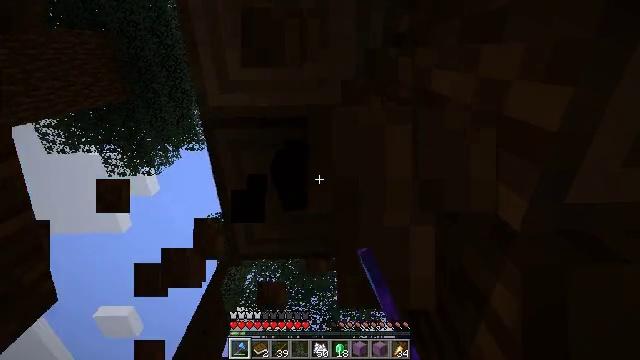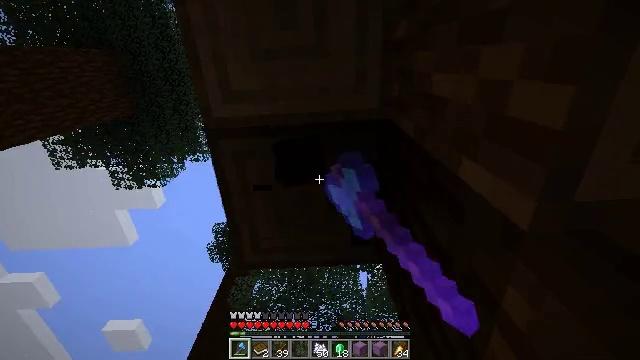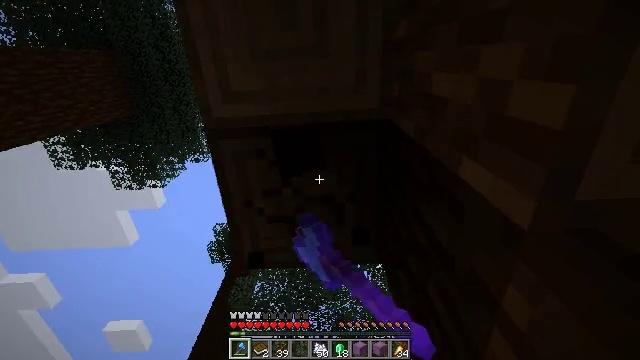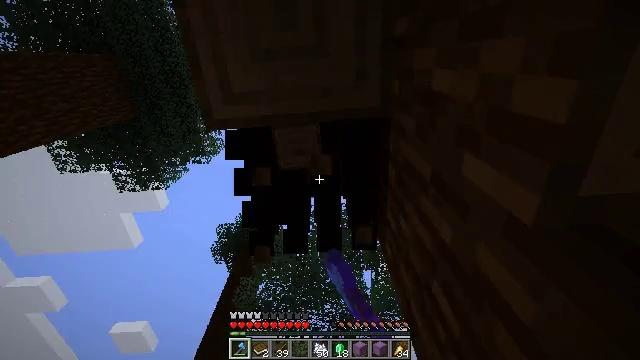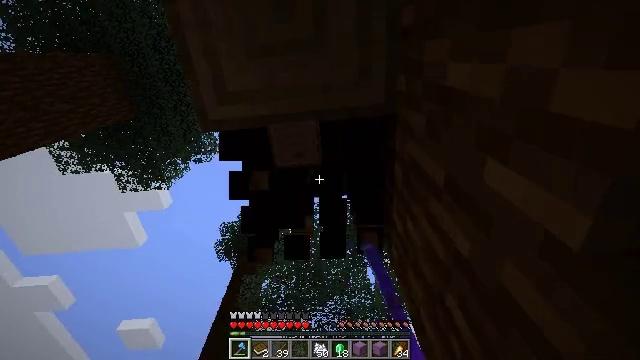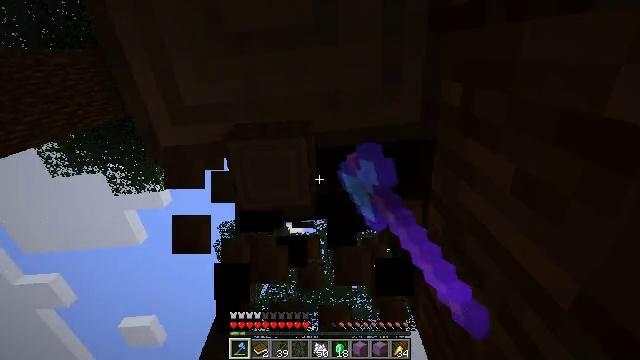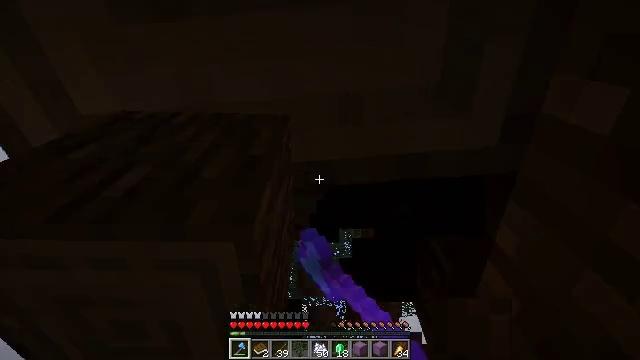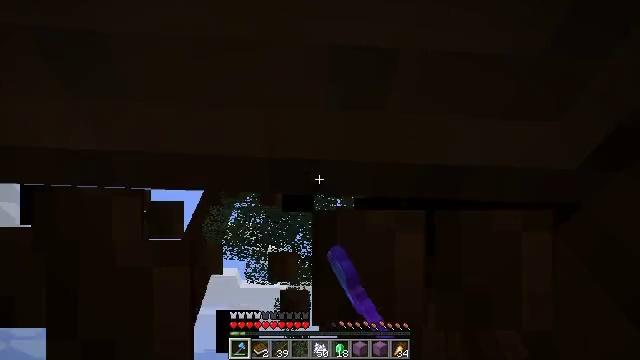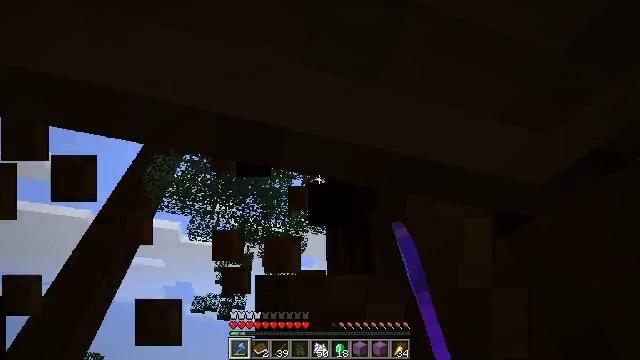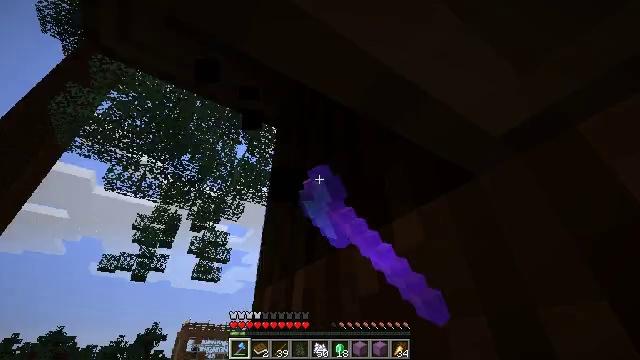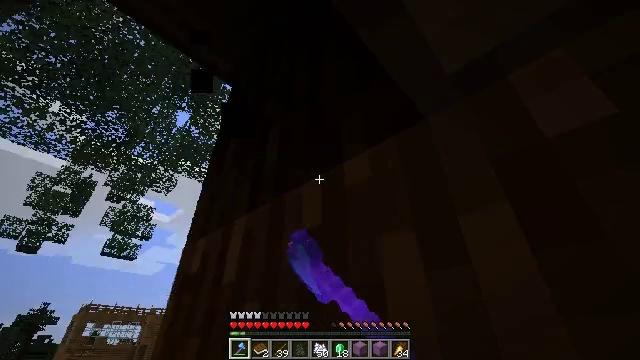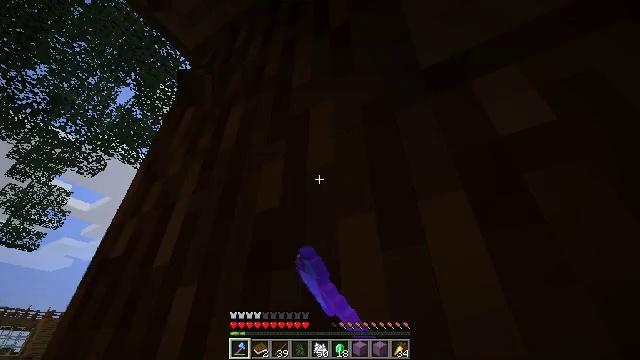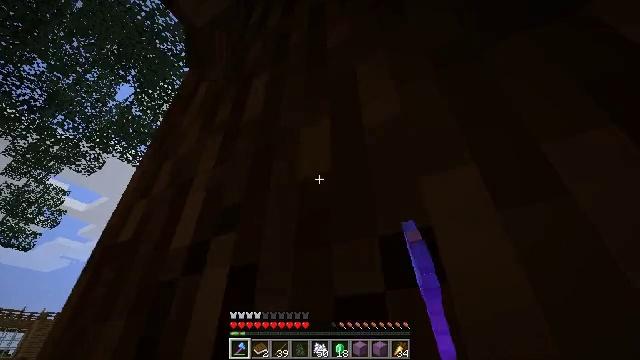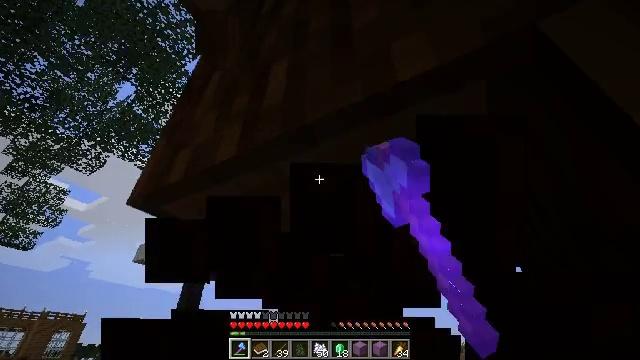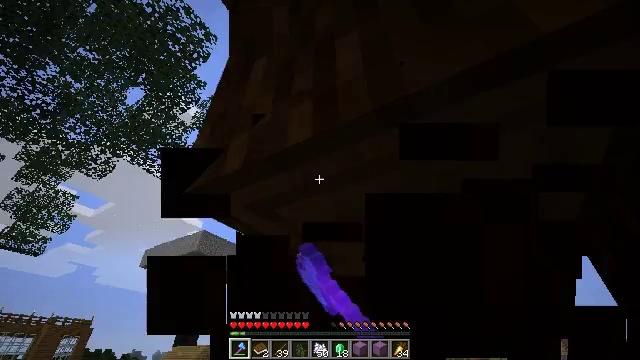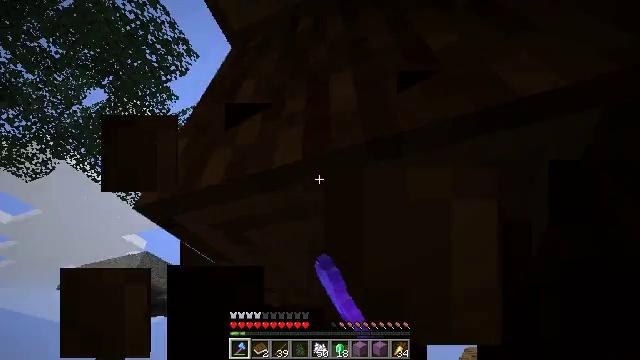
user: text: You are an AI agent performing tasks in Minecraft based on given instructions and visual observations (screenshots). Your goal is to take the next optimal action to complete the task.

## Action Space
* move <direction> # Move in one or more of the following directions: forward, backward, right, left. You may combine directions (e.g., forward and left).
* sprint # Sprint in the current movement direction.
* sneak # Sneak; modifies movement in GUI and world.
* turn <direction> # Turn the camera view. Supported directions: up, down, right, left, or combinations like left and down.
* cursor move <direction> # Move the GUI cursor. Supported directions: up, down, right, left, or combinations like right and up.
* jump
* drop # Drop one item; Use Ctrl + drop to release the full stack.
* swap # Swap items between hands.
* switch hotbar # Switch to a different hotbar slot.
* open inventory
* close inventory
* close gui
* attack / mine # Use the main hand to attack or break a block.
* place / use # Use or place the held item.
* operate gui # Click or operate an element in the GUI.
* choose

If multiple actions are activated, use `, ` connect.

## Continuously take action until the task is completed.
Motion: motion action
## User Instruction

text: Harvest the spruce log from a tree trunk.
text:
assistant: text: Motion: turn left and up, attack / mine
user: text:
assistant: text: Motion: attack / mine
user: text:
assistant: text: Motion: turn left, attack / mine
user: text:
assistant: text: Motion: move forward, turn left, attack / mine, jump
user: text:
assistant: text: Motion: move forward, attack / mine, jump
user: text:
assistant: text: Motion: move forward, turn down, attack / mine, jump
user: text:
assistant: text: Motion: move forward, turn right and down, attack / mine, jump
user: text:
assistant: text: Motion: move forward, turn right and down, attack / mine
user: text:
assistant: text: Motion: move forward, turn right and down, attack / mine
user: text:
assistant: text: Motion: move forward, turn right and down, attack / mine
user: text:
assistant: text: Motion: move forward, turn right and up, attack / mine
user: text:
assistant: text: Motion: move forward, attack / mine
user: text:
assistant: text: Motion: move forward, attack / mine
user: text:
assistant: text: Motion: move forward, turn left, attack / mine
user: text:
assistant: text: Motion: turn right and up, attack / mine
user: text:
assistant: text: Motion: turn right and up, attack / mine
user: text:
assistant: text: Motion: turn right and up, attack / mine
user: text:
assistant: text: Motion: turn right and up, attack / mine
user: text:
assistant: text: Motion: turn left and up, attack / mine
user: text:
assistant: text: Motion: attack / mine
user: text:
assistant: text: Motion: attack / mine
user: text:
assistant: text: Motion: attack / mine
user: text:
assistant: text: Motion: attack / mine
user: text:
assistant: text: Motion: turn up, attack / mine
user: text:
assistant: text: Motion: turn up, attack / mine
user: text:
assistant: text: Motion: turn up, attack / mine
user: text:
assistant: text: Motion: attack / mine
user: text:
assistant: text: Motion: move forward, attack / mine, jump
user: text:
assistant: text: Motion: move forward, turn right and down, attack / mine, jump
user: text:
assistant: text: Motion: move forward, turn right and down, attack / mine, jump